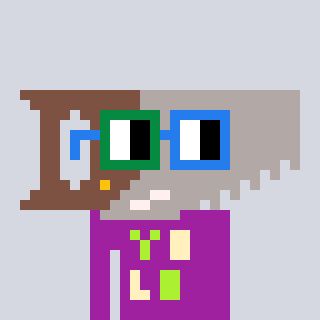
a pixel art character with square green and blue glasses, a saw-shaped head and a magenta-colored body on a cool background